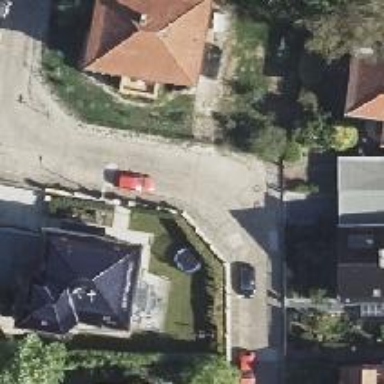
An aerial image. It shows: Residential road with concrete surface.